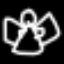
Label: angel